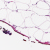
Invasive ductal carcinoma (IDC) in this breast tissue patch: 0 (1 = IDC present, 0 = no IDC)